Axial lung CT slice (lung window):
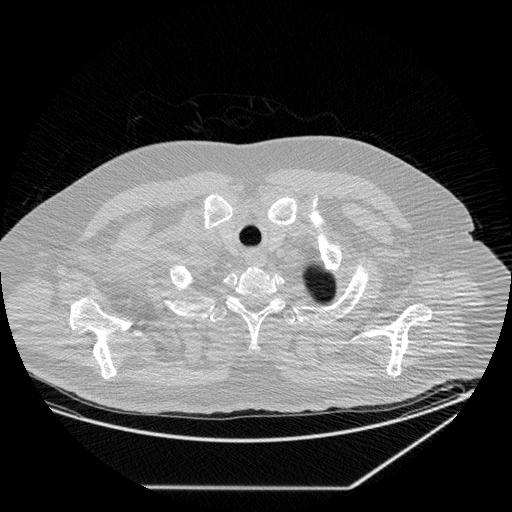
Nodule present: no